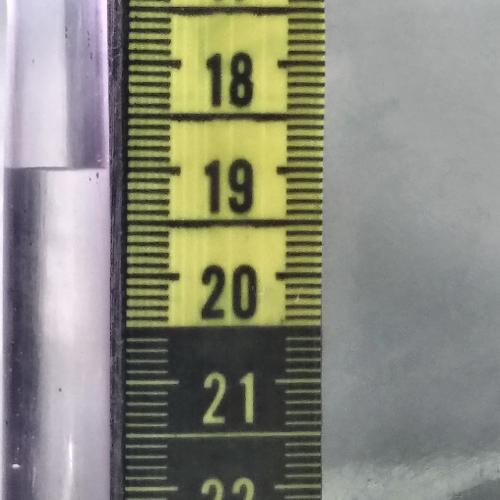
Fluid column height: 19.0 cm